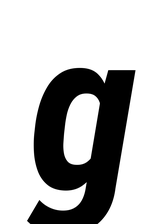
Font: Roboto-Italic_Condensed_Bold_Italic